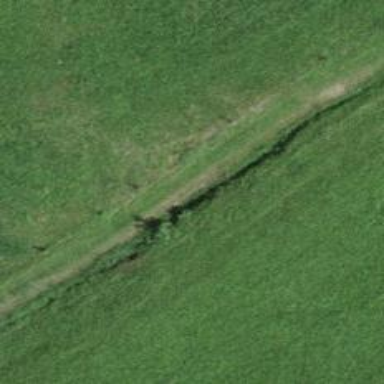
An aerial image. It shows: Unpaved path.